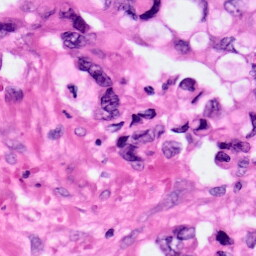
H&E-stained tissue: Pancreatic